Interaction volume radius: 5 \u00c5
Interaction volume height: 10 \u00c5
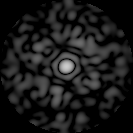
Disorder parameter: 0.8075